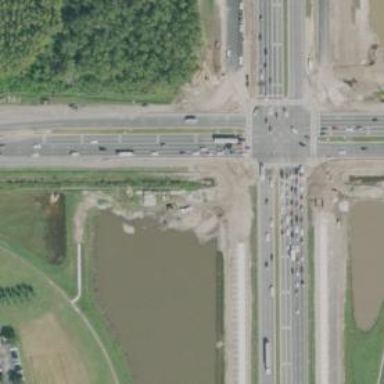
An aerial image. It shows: Trunk link highway.